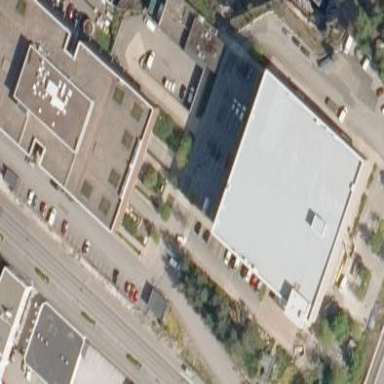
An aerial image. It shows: Building.